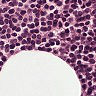
Metastatic tissue present: no